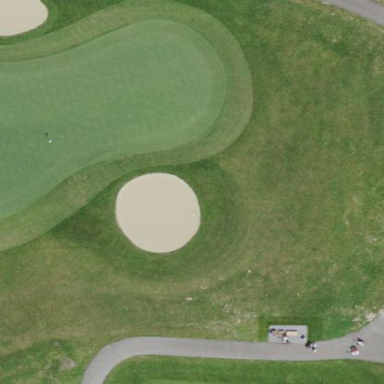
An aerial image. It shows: Picturesque green golfing area with grass land use.